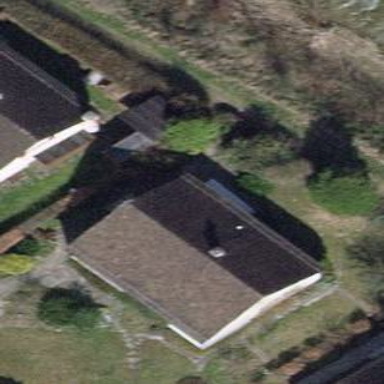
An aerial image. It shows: Detached building.